Field crop: maize
Growth stage: 2
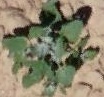
Species: chenopodium